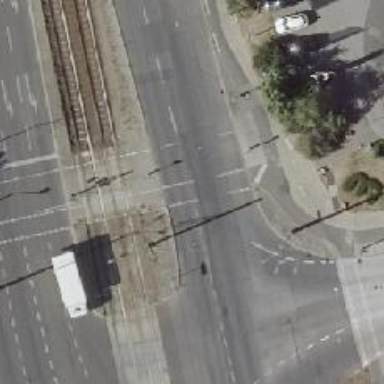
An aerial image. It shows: Secondary road with asphalt surface. It is dual carriageway.